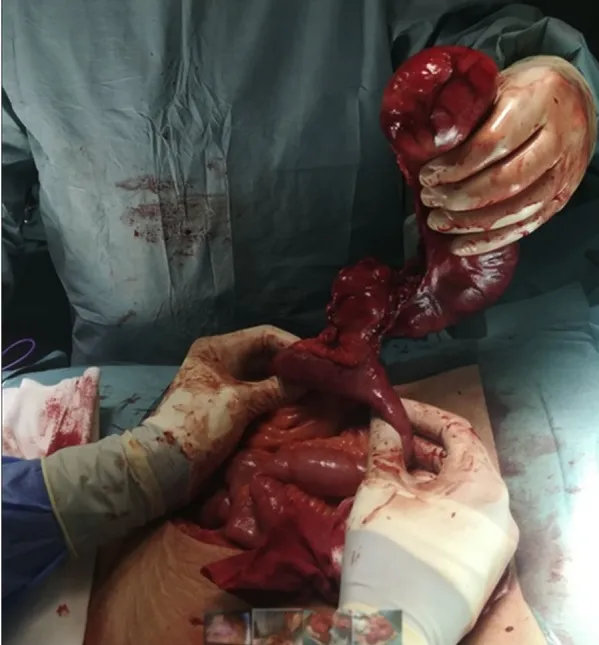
Intraoperative picture of the giant Meckel's diverticulum.
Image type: medical_photograph (other_medical_photograph)